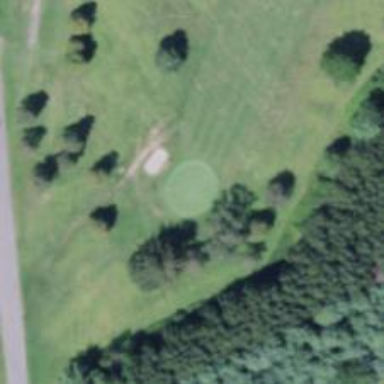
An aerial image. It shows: Golf hole.